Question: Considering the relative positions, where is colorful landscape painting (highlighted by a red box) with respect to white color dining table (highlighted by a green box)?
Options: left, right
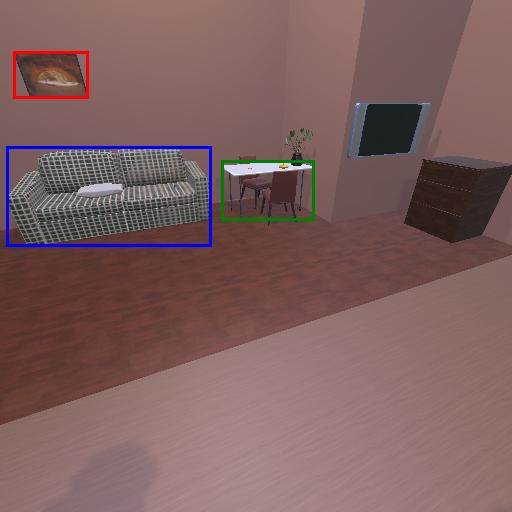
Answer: left